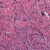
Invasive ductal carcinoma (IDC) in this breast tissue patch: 1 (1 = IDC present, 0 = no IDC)